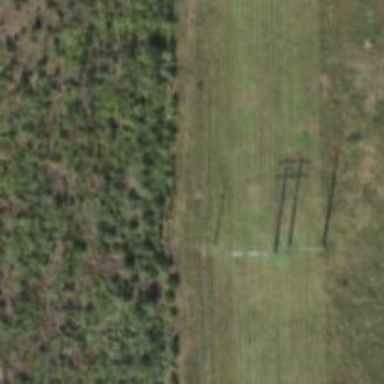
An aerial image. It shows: Power pole.